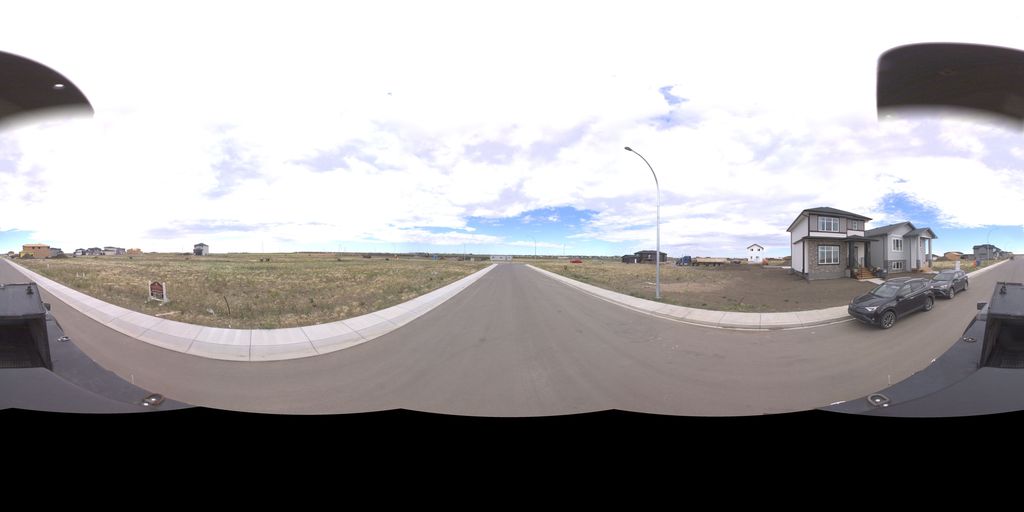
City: saskatoon